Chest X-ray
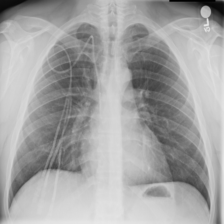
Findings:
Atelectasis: negative
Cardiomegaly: negative
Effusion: negative
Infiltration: negative
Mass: negative
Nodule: negative
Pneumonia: negative
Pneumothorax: negative
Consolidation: negative
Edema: negative
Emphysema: negative
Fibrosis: negative
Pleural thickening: negative
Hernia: negative